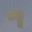
Label: 9